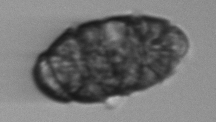
Label: Margalefidinium